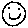
Label: smiley face